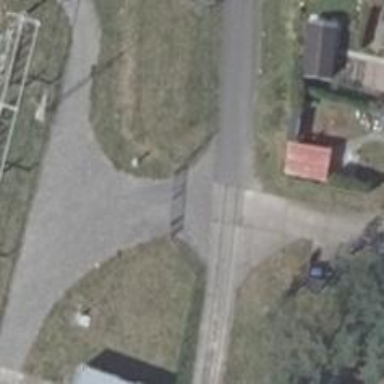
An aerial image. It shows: Asphalt service road along historic railway.